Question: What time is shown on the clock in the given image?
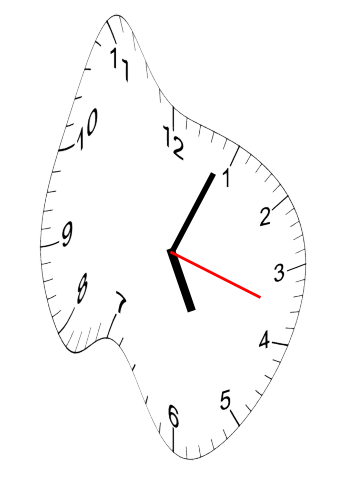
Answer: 05:04:18